Question: I am developing an app with 2 custom view in top and bottom of fragment layout. But when I add 2 fragment , they are not fill the parent layout,
this is screen shot

It's so ugly .
Anyone have some idea to fix it fullfill the parent layout
here is xml code
'''
<RelativeLayout xmlns:android="http://schemas.android.com/apk/res/android"
xmlns:tools="http://schemas.android.com/tools"
android:layout_width="match_parent"
android:layout_height="match_parent"
android:paddingBottom="@dimen/activity_vertical_margin"
android:paddingLeft="@dimen/activity_horizontal_margin"
android:paddingRight="@dimen/activity_horizontal_margin"
android:paddingTop="@dimen/activity_vertical_margin"
tools:context=".OutsideActivity" >
<TextView
android:layout_width="wrap_content"
android:layout_height="wrap_content"
android:text="This is host activity" />
<RelativeLayout
android:id="@+id/relativeLayout1"
android:layout_width="fill_parent"
android:layout_height="wrap_content"
android:layout_alignParentTop="true"
android:background="@drawable/backgroundactionbar" >
<ImageButton
android:id="@+id/imageButton1"
android:layout_width="wrap_content"
android:layout_height="wrap_content"
android:src="@drawable/action_search" />
<ImageButton
android:id="@+id/imageButton2"
android:layout_width="wrap_content"
android:layout_height="wrap_content"
android:layout_alignParentRight="true"
android:src="@drawable/action_search" />
</RelativeLayout>
<RelativeLayout
android:id="@+id/relativeLayout1"
android:layout_width="fill_parent"
android:layout_height="wrap_content"
android:layout_alignParentBottom="true"
android:background="@drawable/backgroundactionbar"
android:scaleType="fitXY" >
<ImageButton
android:id="@+id/imageButton1"
android:layout_width="wrap_content"
android:layout_height="wrap_content"
android:src="@drawable/action_search" />
<ImageButton
android:id="@+id/imageButton2"
android:layout_width="wrap_content"
android:layout_height="wrap_content"
android:layout_alignParentRight="true"
android:src="@drawable/action_search" />
</RelativeLayout>
'''
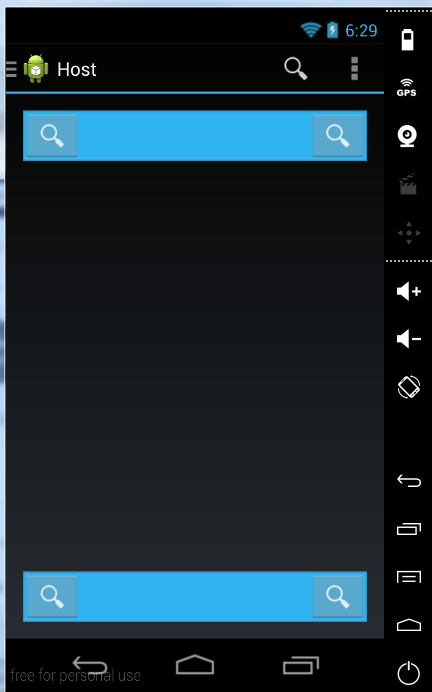
Answer: If I understand you correctly you are complaining about the spacing around the views (it does not meet the edge)
This is because of the padding you are adding to the container, please see these lines...
'''
android:paddingBottom="@dimen/activity_vertical_margin"
android:paddingLeft="@dimen/activity_horizontal_margin"
android:paddingRight="@dimen/activity_horizontal_margin"
android:paddingTop="@dimen/activity_vertical_margin"
'''
Set them to 0 to see if that fixes the problem.